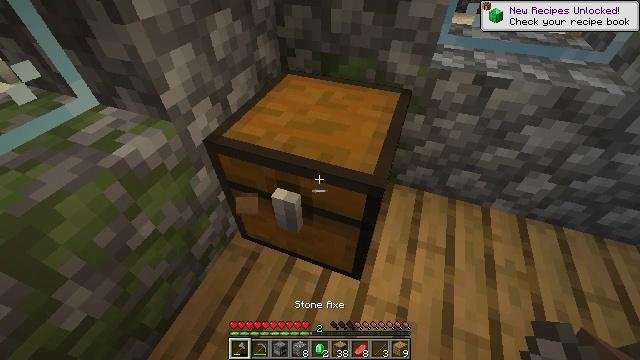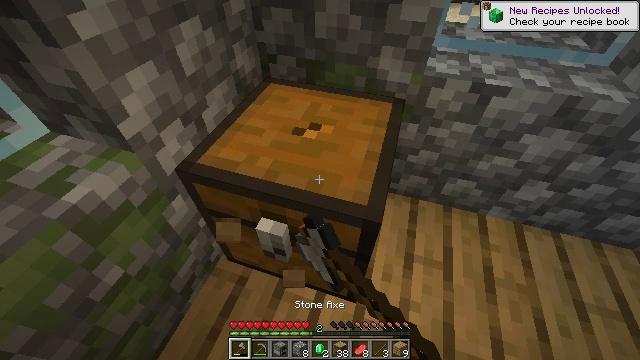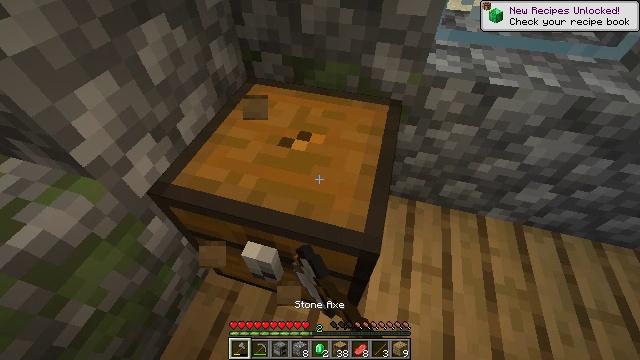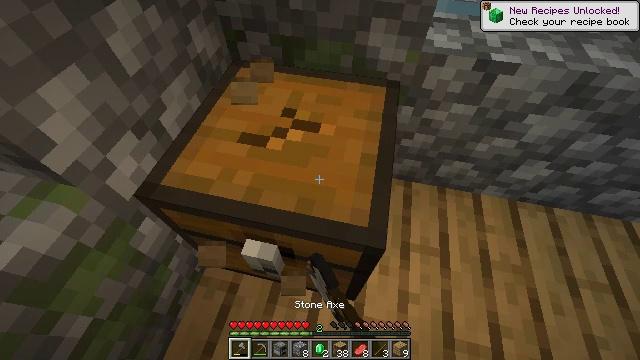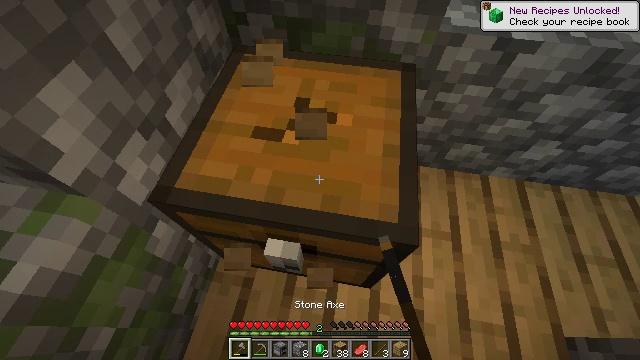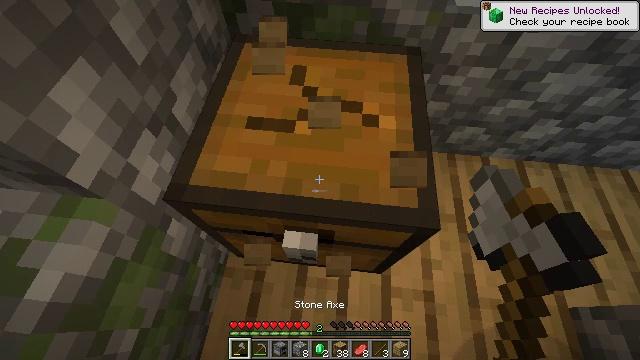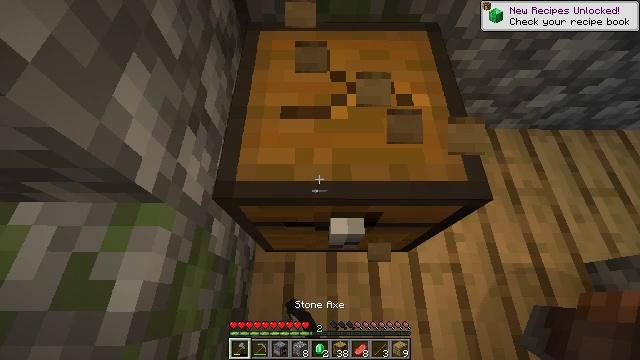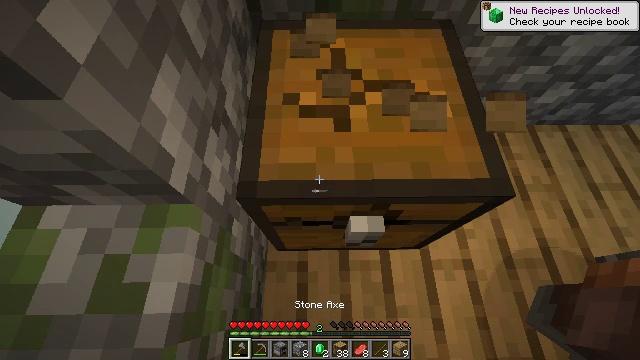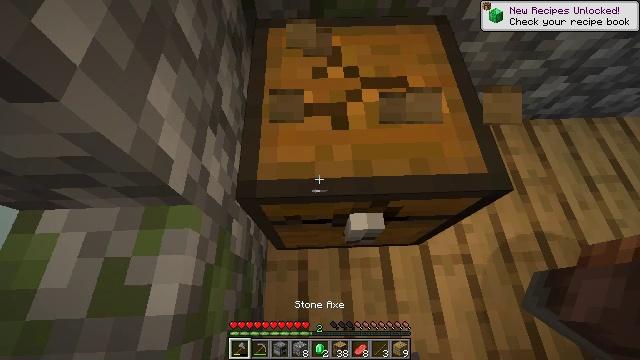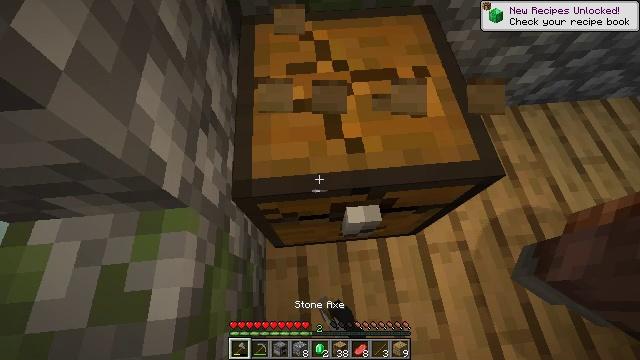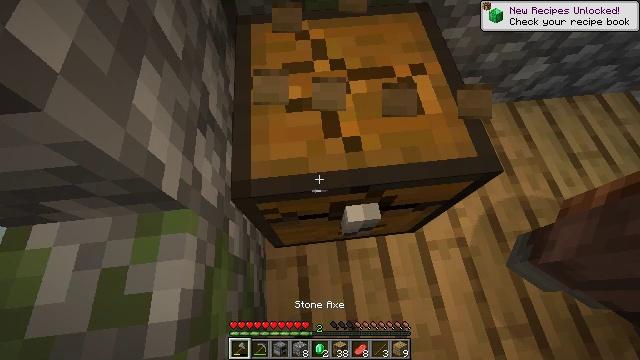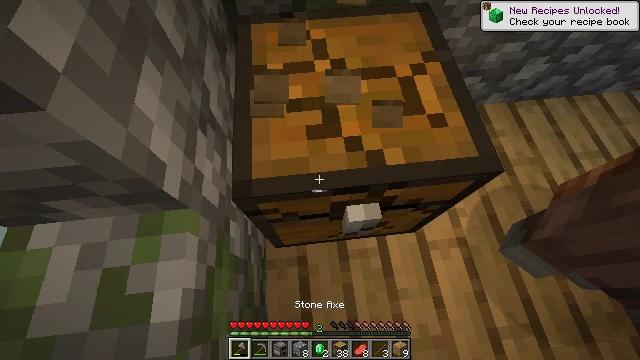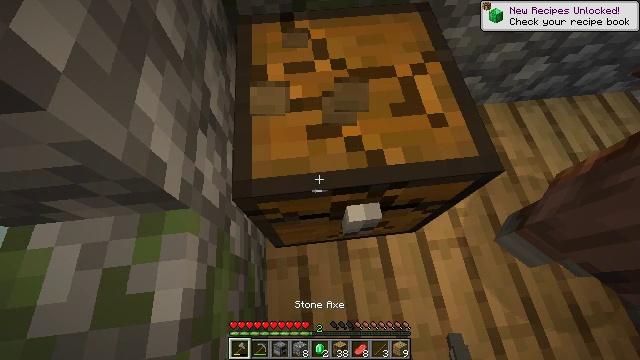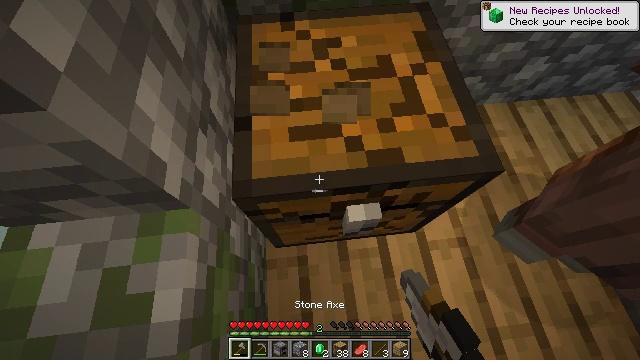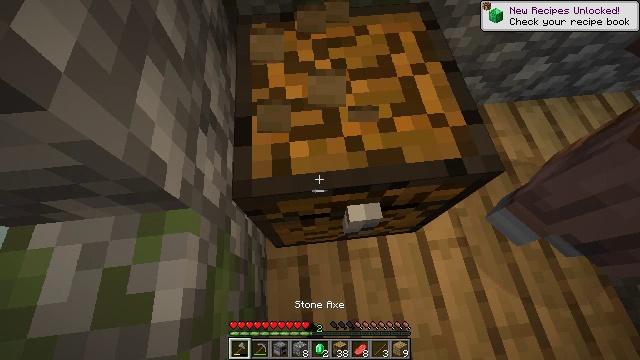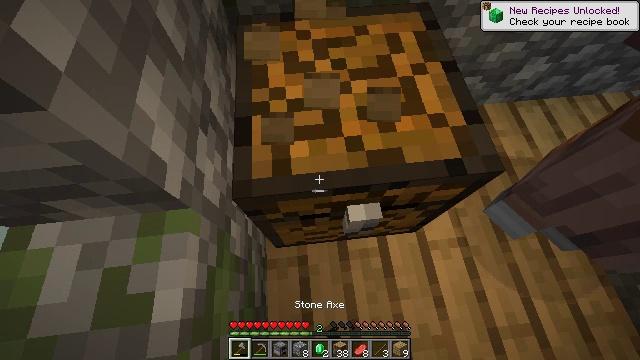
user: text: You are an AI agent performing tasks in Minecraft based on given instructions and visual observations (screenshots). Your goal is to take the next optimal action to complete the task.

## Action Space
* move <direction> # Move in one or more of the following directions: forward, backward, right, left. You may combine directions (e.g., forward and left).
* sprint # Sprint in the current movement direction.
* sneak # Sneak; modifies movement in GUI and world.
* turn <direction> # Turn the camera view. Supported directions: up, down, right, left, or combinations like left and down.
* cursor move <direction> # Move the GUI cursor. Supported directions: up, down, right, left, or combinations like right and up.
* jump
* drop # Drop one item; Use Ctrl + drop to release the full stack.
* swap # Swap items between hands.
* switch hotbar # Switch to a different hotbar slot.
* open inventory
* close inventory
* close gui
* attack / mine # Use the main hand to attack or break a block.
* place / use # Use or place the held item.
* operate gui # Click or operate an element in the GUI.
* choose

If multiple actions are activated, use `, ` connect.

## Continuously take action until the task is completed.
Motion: motion action
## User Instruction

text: Break the chest to retrieve items inside.
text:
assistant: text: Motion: move forward, turn right and down, attack / mine
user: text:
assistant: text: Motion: move forward, turn right and down, attack / mine
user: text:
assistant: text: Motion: move forward and move left, turn right and down, attack / mine
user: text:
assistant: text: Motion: move forward and move left, turn right and down, attack / mine
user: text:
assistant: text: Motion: move forward and move left, turn right and down, attack / mine
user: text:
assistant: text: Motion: move forward and move left, turn right and down, attack / mine
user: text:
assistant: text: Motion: attack / mine
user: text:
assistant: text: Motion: turn right, attack / mine
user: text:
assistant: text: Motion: turn right, attack / mine
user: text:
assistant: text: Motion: turn right, attack / mine
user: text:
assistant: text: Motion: attack / mine
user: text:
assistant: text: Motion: attack / mine
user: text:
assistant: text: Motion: attack / mine
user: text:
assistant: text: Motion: attack / mine
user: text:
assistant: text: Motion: attack / mine
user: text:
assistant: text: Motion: attack / mine
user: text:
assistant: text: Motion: attack / mine
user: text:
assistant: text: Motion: attack / mine
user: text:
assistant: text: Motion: attack / mine
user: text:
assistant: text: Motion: attack / mine
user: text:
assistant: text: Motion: attack / mine
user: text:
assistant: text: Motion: attack / mine
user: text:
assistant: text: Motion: attack / mine